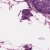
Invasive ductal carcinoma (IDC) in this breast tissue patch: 0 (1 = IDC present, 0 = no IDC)